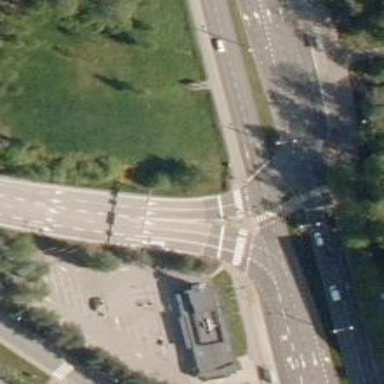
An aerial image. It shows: Asphalt motorway link.